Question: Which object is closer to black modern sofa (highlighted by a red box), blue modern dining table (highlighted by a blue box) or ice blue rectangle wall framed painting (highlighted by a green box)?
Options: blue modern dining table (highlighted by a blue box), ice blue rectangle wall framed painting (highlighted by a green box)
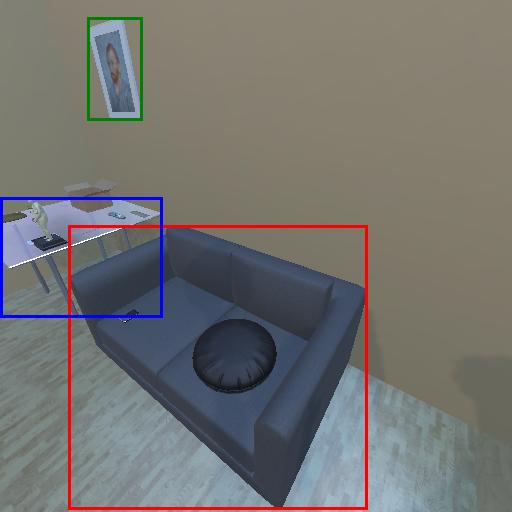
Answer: blue modern dining table (highlighted by a blue box)